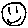
Label: smiley face